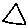
Label: triangle